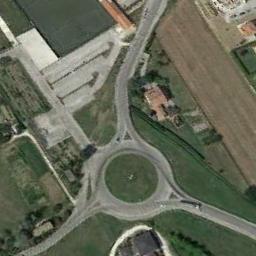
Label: roundabout